Question: Very simply I'd like to have the title of the UI Action Sheet be two lines.
See example below. I'd like to make it:
(line1) Action
(line2) Sheet Demo
Still centered and everything just with a carriage return

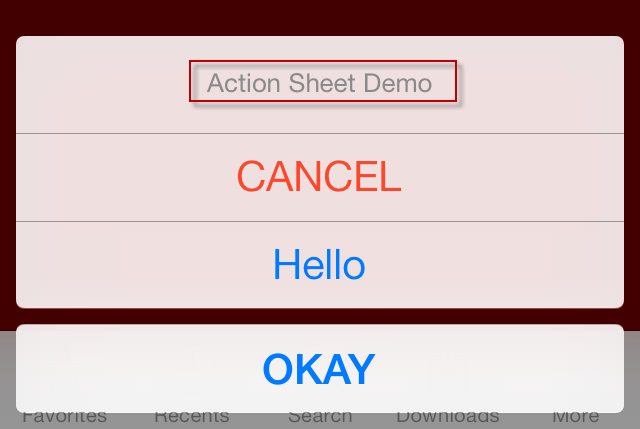
Answer: so because it 'takes NSString *' you need to use '
'
'''
UIActionSheet *actionSheet = [[UIActionSheet alloc] initWithTitle:NSLocalizedString(@"First Line
Second Line", nil)
delegate:self
cancelButtonTitle:NSLocalizedString(@"_CANCEL", nil)
destructiveButtonTitle:nil
otherButtonTitles:NSLocalizedString(@"_USE_SYSTEM_LANGUAGE", nil), NSLocalizedString(@"_ENGLISH", nil), NSLocalizedString(@"_ARABIC", nil), nil];
'''
it is copy&paste I use 'NSLocalizedString' but you ncat use 'NSString'